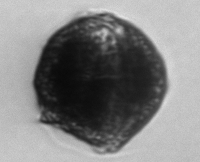
Label: Alexandrium_catenella